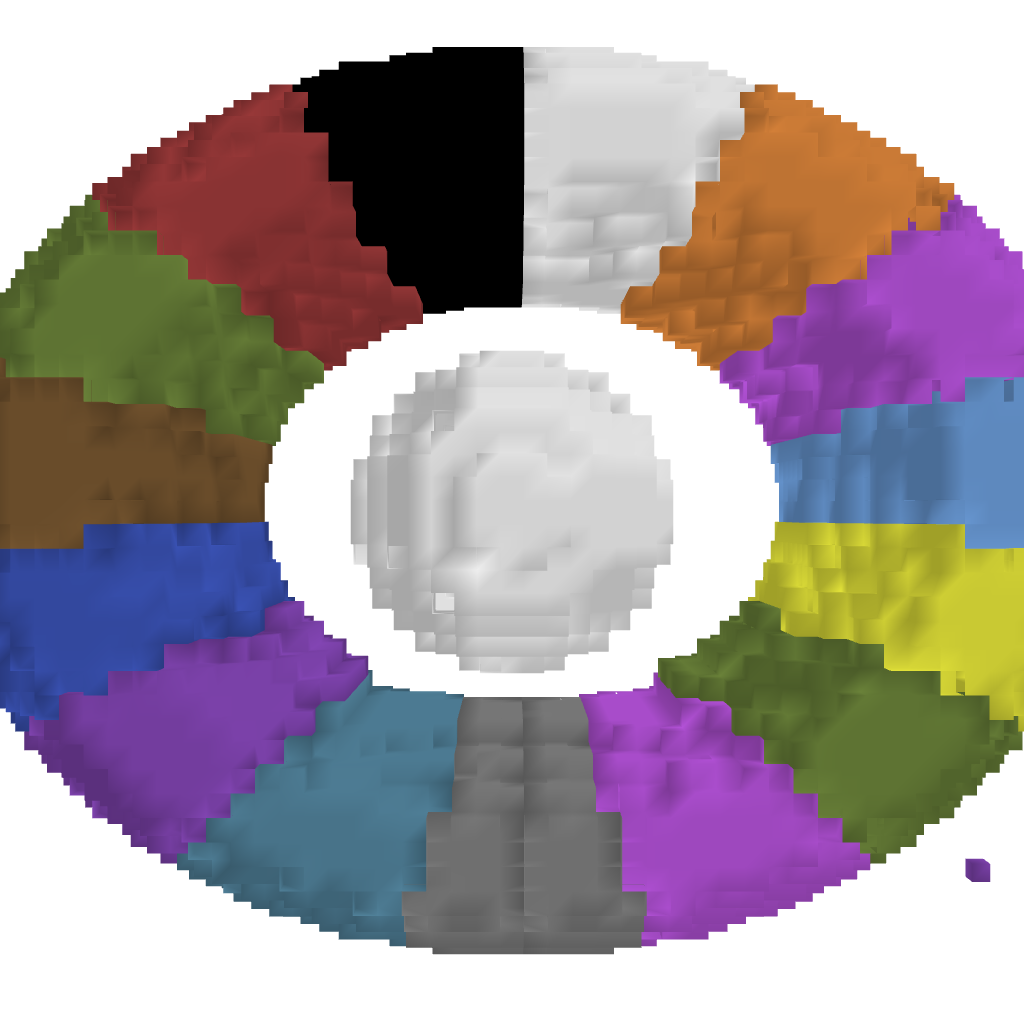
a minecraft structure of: Colored Eye high quality